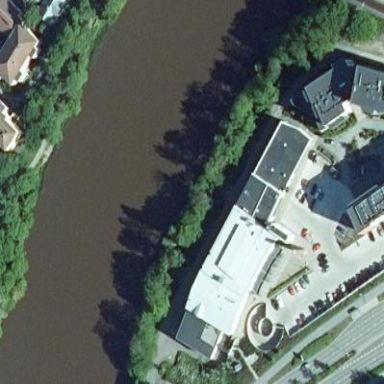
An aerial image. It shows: Industrial building.